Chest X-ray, AP view. Patient: 5 years old, sex M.
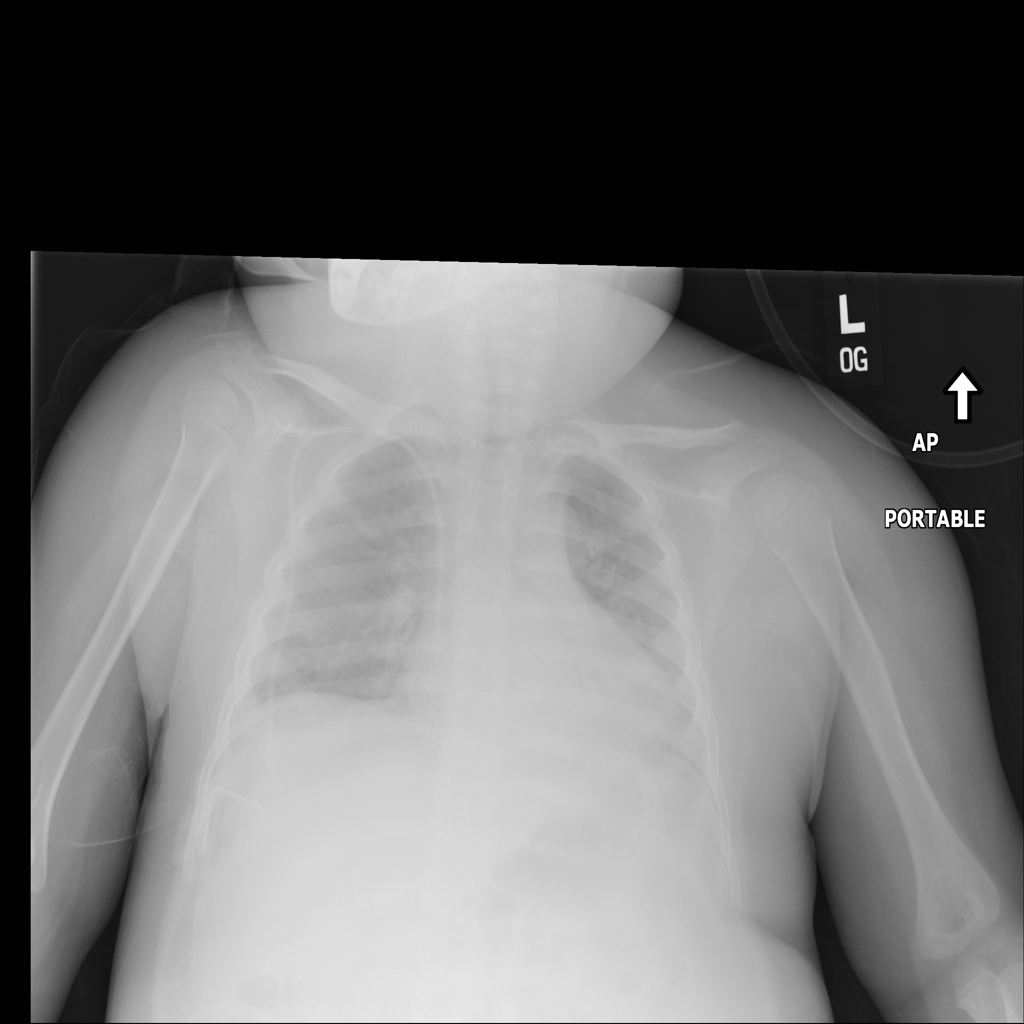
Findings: No Finding